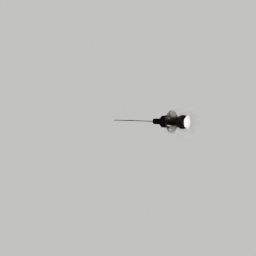
Label: lighting